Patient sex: M
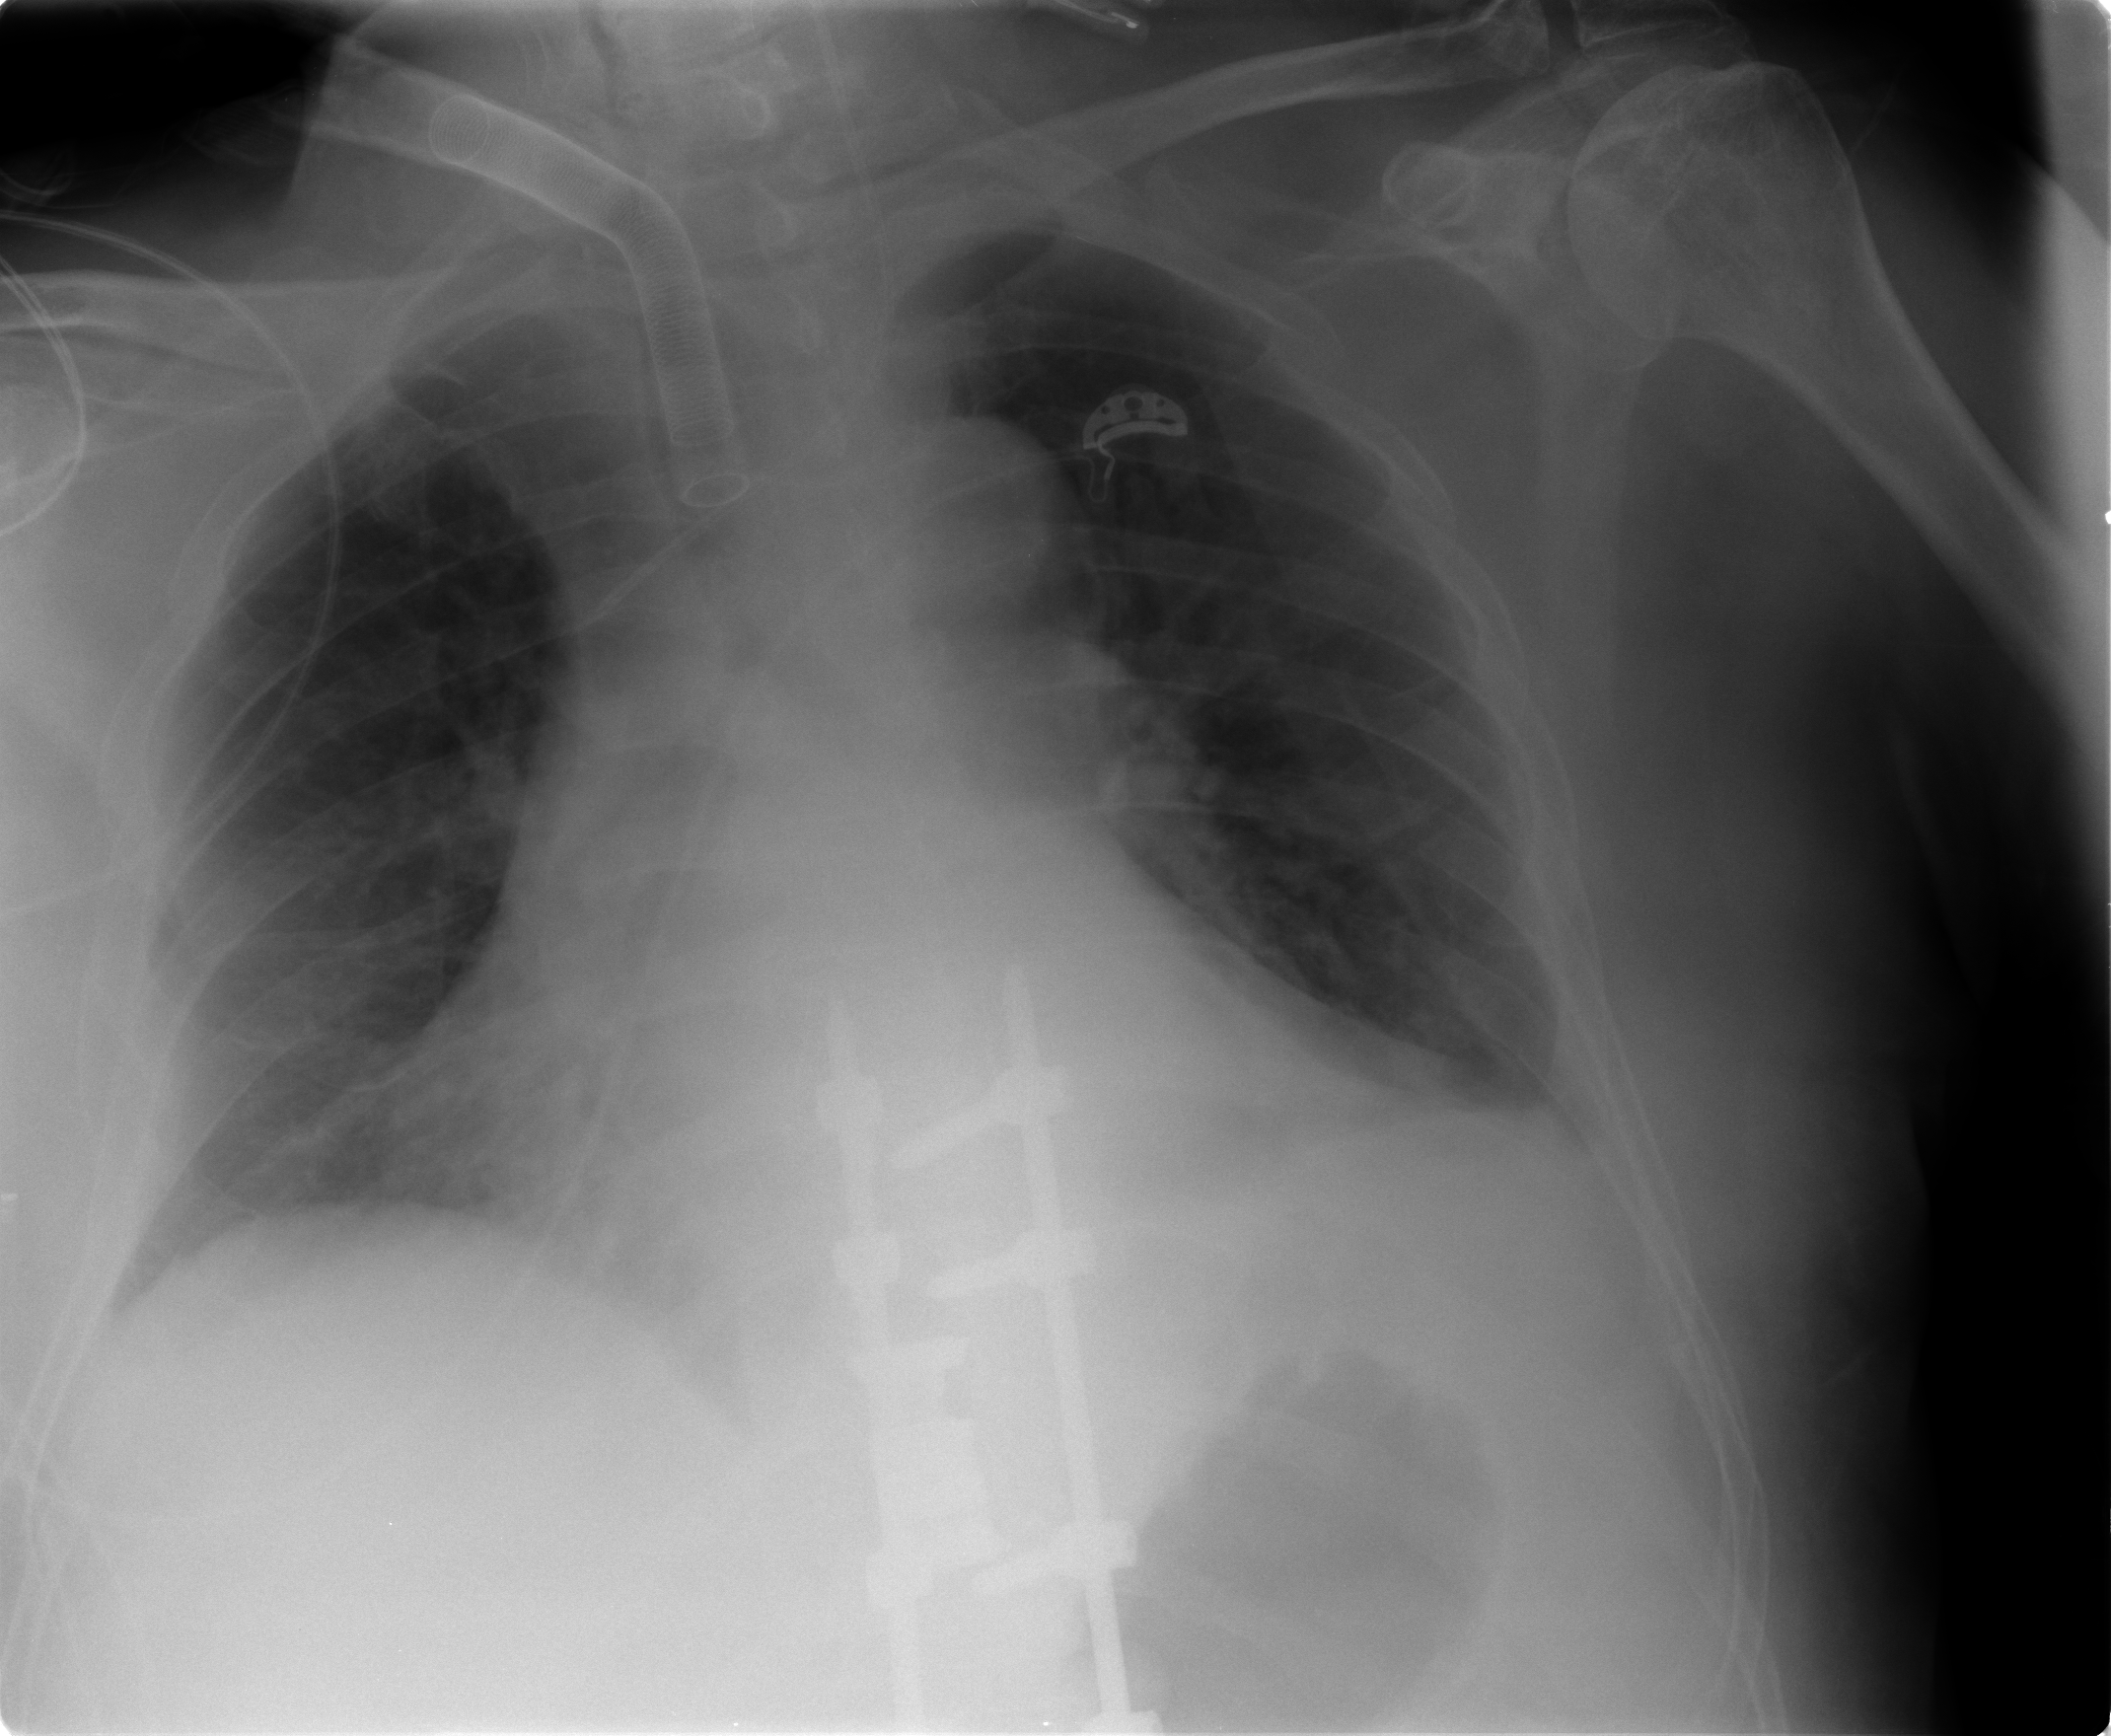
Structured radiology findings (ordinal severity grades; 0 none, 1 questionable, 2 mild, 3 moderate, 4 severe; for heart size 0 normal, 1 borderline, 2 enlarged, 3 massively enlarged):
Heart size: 2
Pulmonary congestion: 2
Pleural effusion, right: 1
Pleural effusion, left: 2
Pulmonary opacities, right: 2
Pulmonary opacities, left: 1
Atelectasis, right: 3
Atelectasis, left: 2